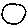
Label: circle